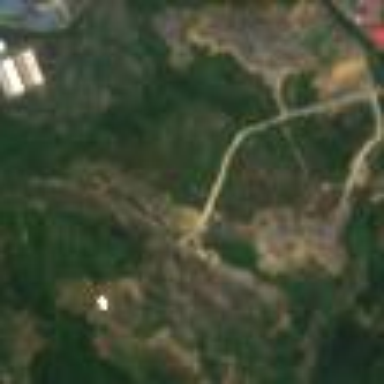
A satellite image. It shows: Quarry area.